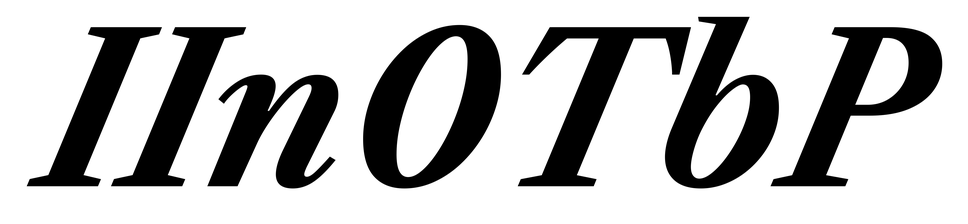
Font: LibreCaslonText-Italic_Bold_Italic